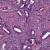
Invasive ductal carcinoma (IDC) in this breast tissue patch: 1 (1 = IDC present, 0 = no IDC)